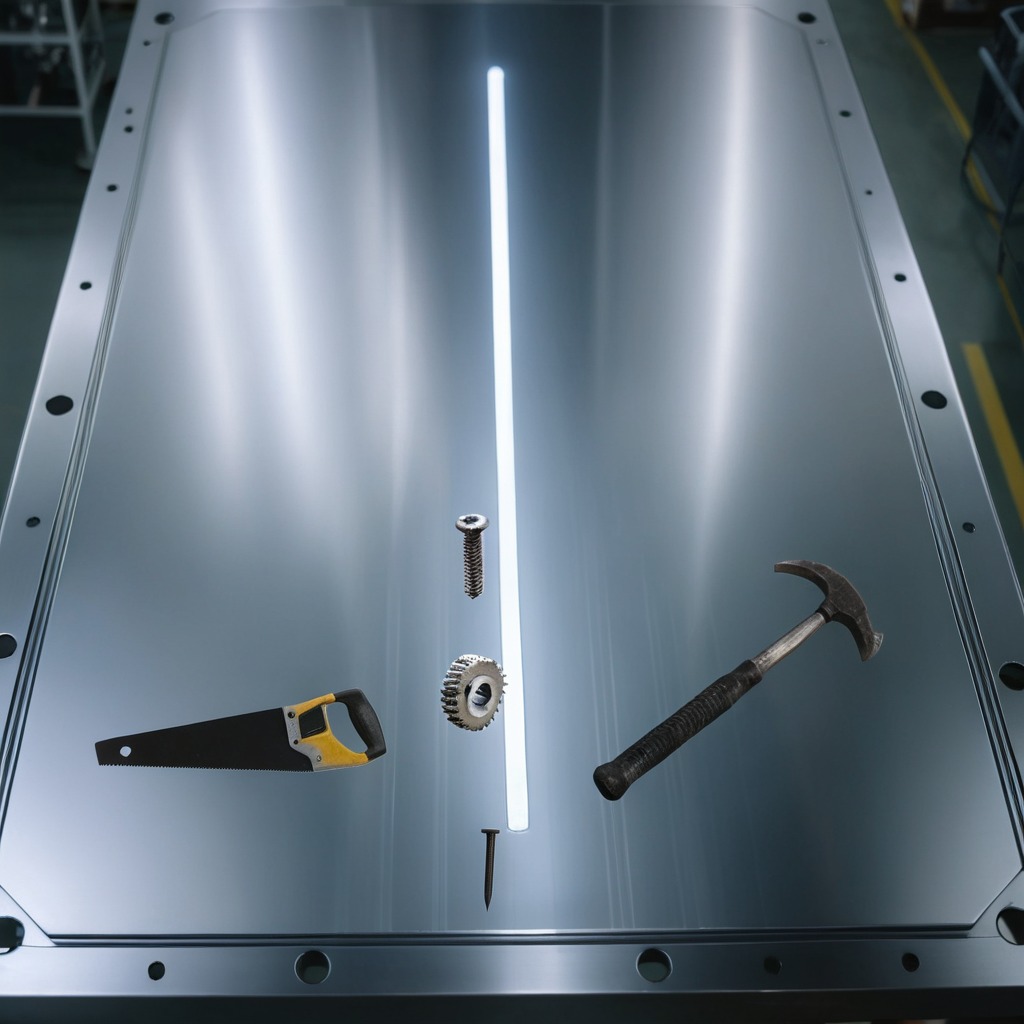
A gear with teeth is lying on a metal table under fluorescent lights.